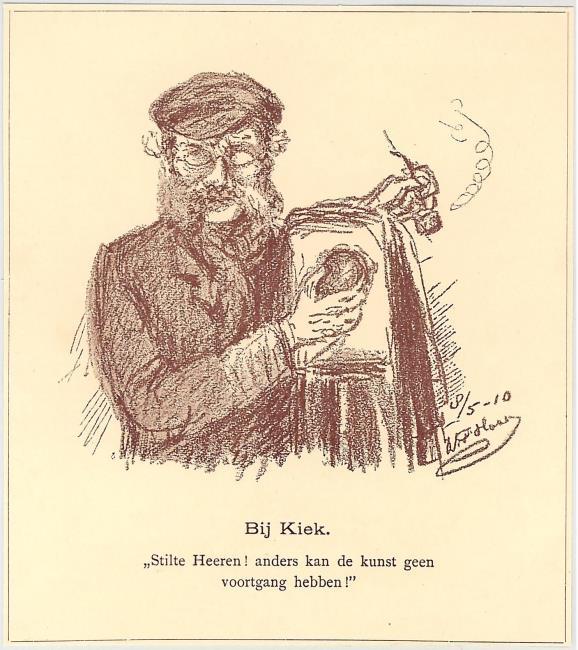
Title: Portrait of Israël David Kiek (1811-1899)
Artist: Anoniem gedateerd 1910 possibly signed 'W. de Haan'
Earliest date: 1910
Latest date: 1910
Genre: print
Iconography: Tobacco
Keywords: man's portrait, half-length, head frontal, body facing right, facing front, cap, pipe, spectacles, beard, camera